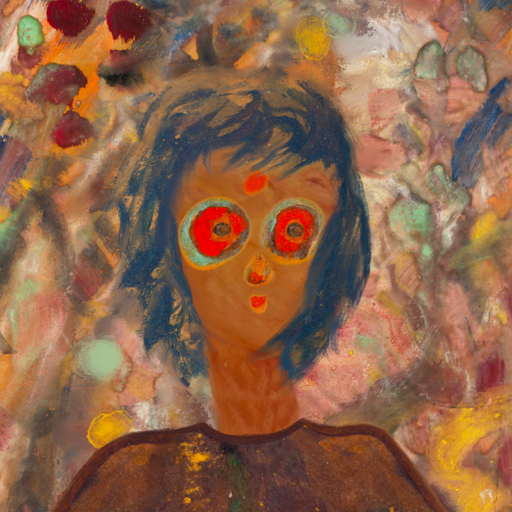
Background: Mother_And_Son_Mother, Head And Neck Front: Pious_Lady, Face Front: Sisters, Bust: Comrade, Hair Front: InTheSun, Head Accessory: Blank, Second Necklace: Blank, Necklace: Blank, Baby: Blank